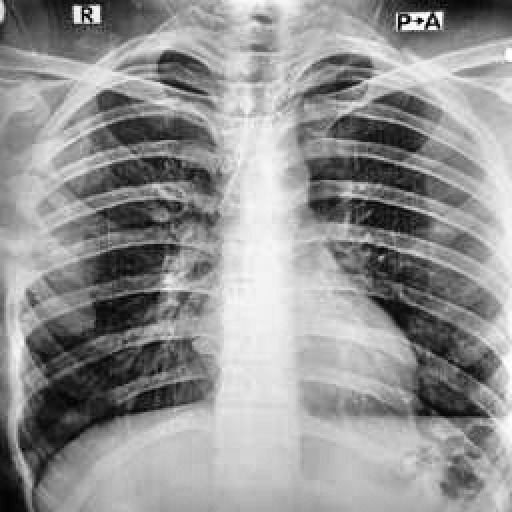
Finding: TUBERCULOSIS